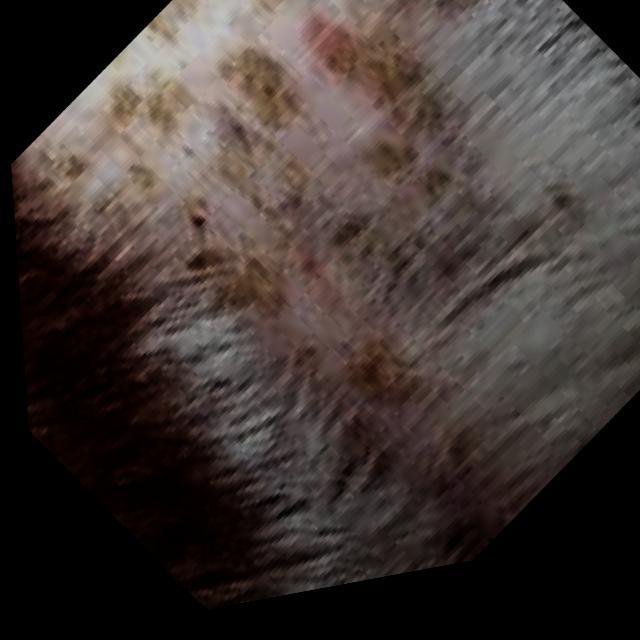
Canine hypersensitivity reaction — allergic skin response with urticaria, erythema, pruritus, and angioedema. May be food, environmental, or flea allergy related.